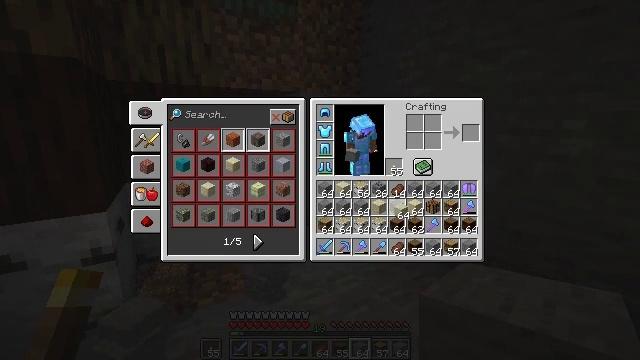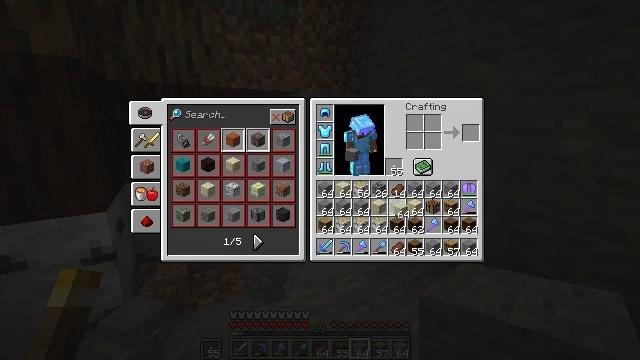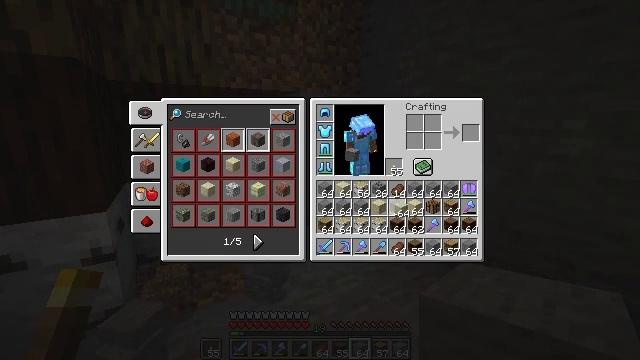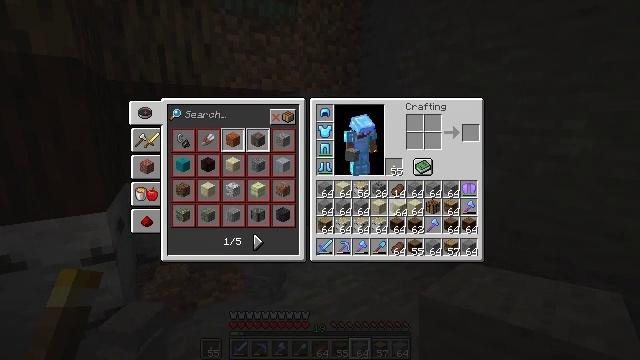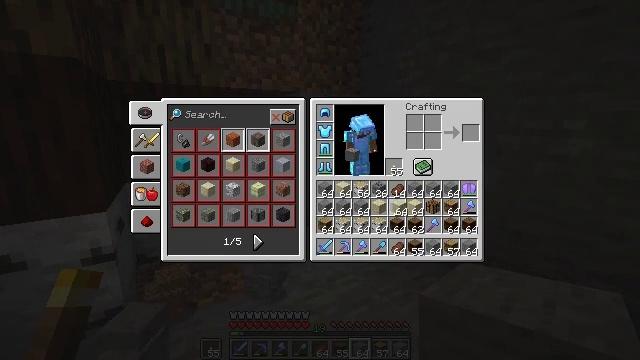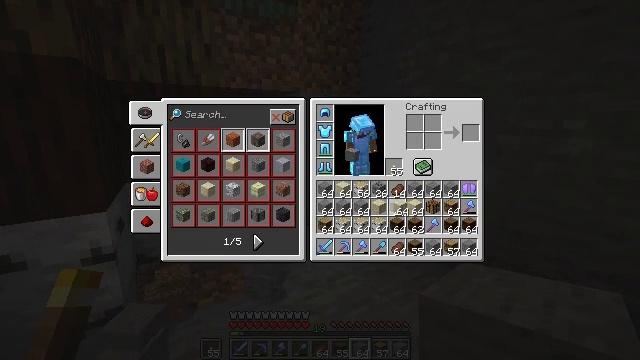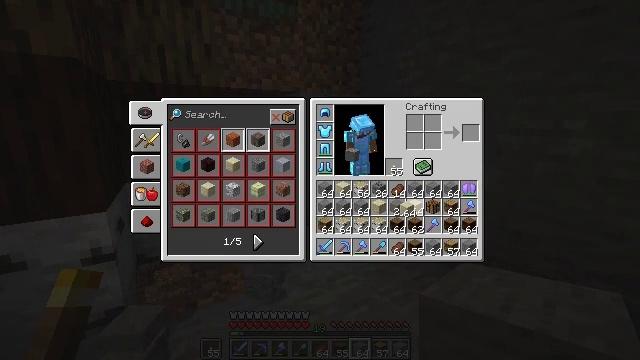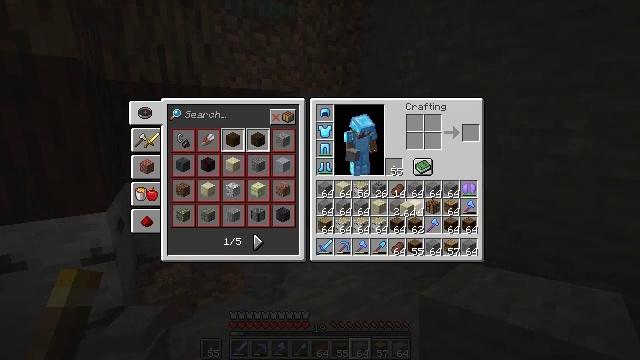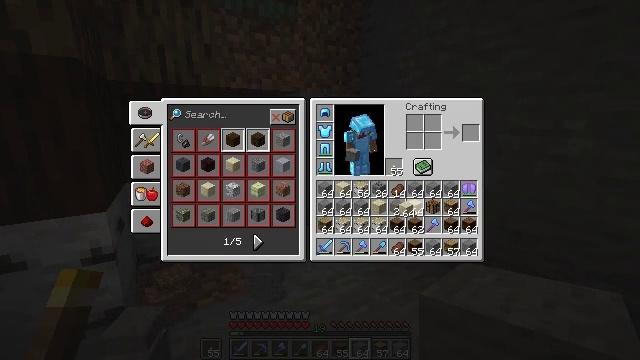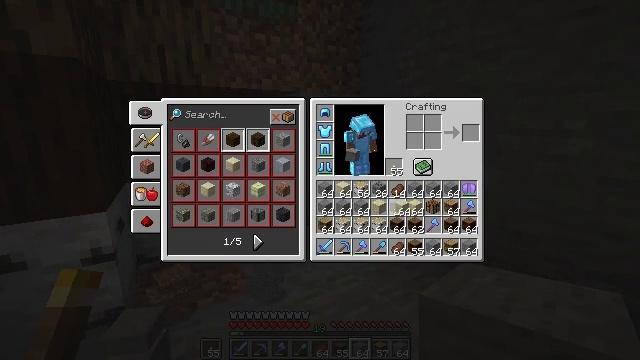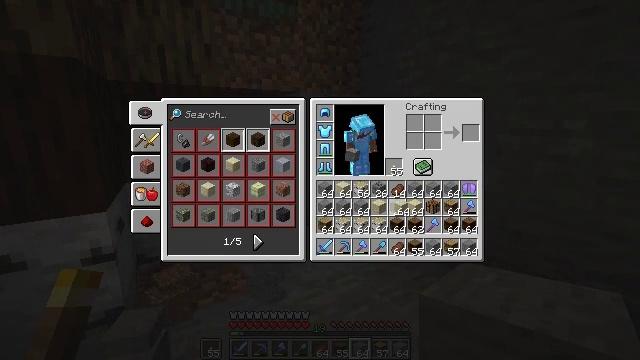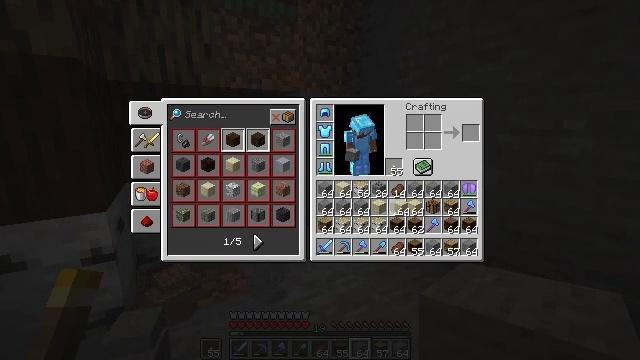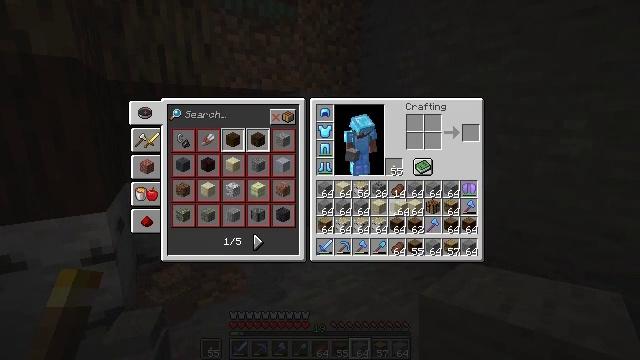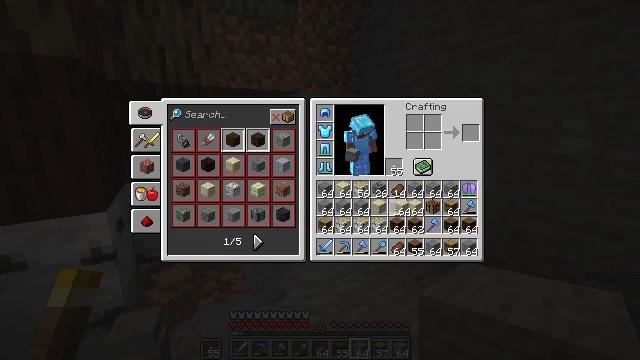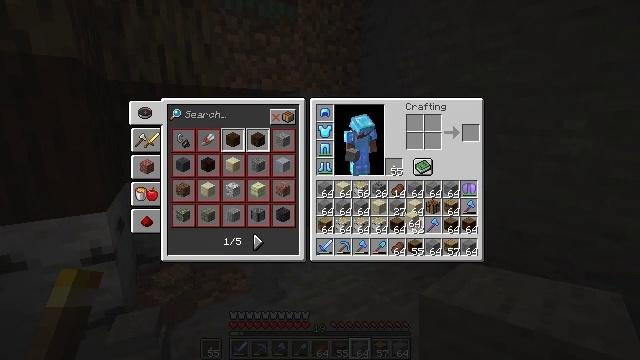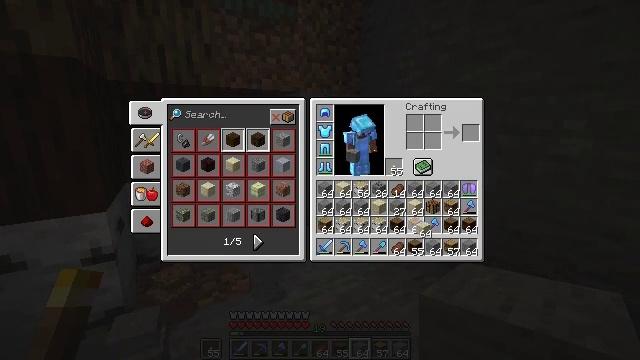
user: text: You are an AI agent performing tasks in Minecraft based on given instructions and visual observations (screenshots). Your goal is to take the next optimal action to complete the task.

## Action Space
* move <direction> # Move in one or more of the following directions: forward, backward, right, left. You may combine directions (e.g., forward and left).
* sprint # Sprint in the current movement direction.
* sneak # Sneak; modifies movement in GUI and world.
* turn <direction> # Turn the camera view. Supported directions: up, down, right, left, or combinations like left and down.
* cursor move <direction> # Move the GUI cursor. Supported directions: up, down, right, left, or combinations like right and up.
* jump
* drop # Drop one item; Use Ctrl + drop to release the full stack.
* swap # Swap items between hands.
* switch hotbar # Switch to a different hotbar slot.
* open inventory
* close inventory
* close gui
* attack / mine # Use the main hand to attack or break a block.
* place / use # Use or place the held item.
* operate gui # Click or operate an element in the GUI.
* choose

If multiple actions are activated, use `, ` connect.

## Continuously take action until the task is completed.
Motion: motion action
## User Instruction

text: Drop a stone.
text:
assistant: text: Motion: no_op
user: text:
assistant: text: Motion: no_op
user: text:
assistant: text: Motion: no_op
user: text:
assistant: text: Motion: no_op
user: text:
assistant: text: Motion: no_op
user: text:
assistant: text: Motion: no_op
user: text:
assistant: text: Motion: no_op
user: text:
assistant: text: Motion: no_op
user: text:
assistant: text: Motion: no_op
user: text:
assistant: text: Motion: no_op
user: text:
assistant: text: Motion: no_op
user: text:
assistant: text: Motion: no_op
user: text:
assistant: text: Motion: no_op
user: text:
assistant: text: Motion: cursor move right and down
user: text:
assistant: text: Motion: cursor move right and down
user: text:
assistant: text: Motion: no_op
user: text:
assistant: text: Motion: no_op
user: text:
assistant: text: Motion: no_op
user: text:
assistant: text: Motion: no_op
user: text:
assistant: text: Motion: no_op
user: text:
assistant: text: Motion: no_op
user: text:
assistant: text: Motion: no_op
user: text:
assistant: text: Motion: no_op
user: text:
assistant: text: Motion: no_op
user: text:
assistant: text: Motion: no_op
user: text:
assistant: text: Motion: no_op
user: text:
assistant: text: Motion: no_op
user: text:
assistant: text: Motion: no_op
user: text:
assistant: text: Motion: no_op
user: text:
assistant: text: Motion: no_op